Question: I am trying to implement a DeskBand in the Taskbar for my app and I have checked the <URL> but it's very sparse. It does not explain how implement the IDeskBand2 interface.
I've found very little information online about this and the stuff I have found does not work. I found what looked to be a promising piece of code on CodeProject to be no more than a fountain of compiletime errors, until today, when I stumbled upon <URL> website.
So far, what I've got is this:
'''
class COMInterop
{
[ComImport]
[InterfaceType(ComInterfaceType.InterfaceIsDual)]
[Guid("79D16DE4-ABEE-4021-8D9D-9169B261D657")]
public interface IDeskBand2
{
void GetWindow(out System.IntPtr phwnd);
void ContextSensitiveHelp([In] bool fEnterMode);
void ShowDW([In] bool fShow);
void CloseDW([In] UInt32 dwReserved);
void ResizeBorderDW(IntPtr prcBorder, [In, MarshalAs(UnmanagedType.IUnknown)] Object punkToolbarSite, bool fReserved);
void GetBandInfo(UInt32 dwBandID, UInt32 dwViewMode, ref DESKBANDINFO pdbi);
bool CanRenderComposited();
bool GetCompositionState();
void SetCompositionState(bool fCompositionEnabled);
}
}
'''
which is inside a Class file called 'COMInterop.cs'.
The problem I have now is on line 24. It says 'The type or namespace 'DESKBANDINFO' could not be found. (are you missing a using directive or an assembly reference?)
How do I implement this - and do you have any documentation for a DeskBand (see pic below) for Windows 7+?

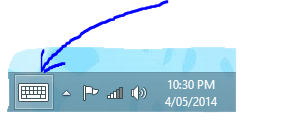
Answer: 'DESKBAND' info is a struct documented <URL>.
'''
[StructLayout(LayoutKind.Sequential)]
public struct POINT
{
public int X;
public int Y;
public POINT(int x, int y)
{
this.X = x;
this.Y = y;
}
public POINT(System.Drawing.Point pt) : this(pt.X, pt.Y) { }
public static implicit operator System.Drawing.Point(POINT p)
{
return new System.Drawing.Point(p.X, p.Y);
}
public static implicit operator POINT(System.Drawing.Point p)
{
return new POINT(p.X, p.Y);
}
}
[StructLayout (LayoutKind.Sequential, CharSet=CharSet.Unicode)]
struct DESKBANDINFO {
public uint dwMask;
public Point ptMinSize;
public Point ptMaxSize;
public Point ptIntegral;
public Point ptActual;
[MarshalAs(UnmanagedType.ByValTStr, SizeConst = 255)]
public String wszTitle;
public uint dwModeFlags;
public Int32 crBkgnd;
}
'''
The deskband API <URL> clearly states that it is a deprecated API. It says:
> You should use thumbnail toolbars in new development in place of desk bands, which are not supported as of Windows 7.
In other words, you should almost certainly not be solving your problem with the deskband API.
That said, if you want to learn how to use deskband API look for example code in C++. Don't restrict the search to C#. Expect to find good examples in C++ but not in C#.